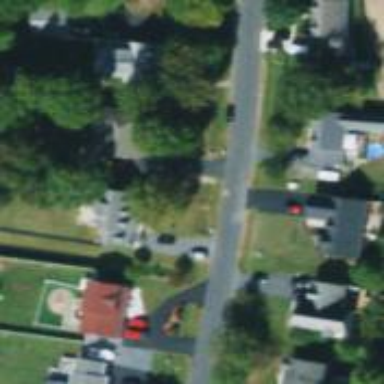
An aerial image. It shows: Residential road.